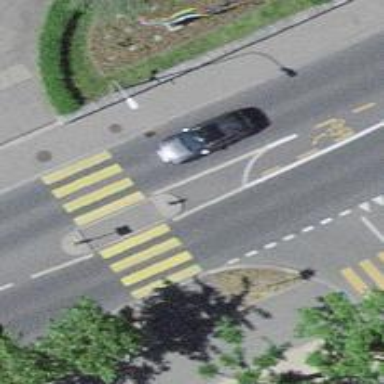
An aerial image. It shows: Uncontrolled crossing with central island on the road.